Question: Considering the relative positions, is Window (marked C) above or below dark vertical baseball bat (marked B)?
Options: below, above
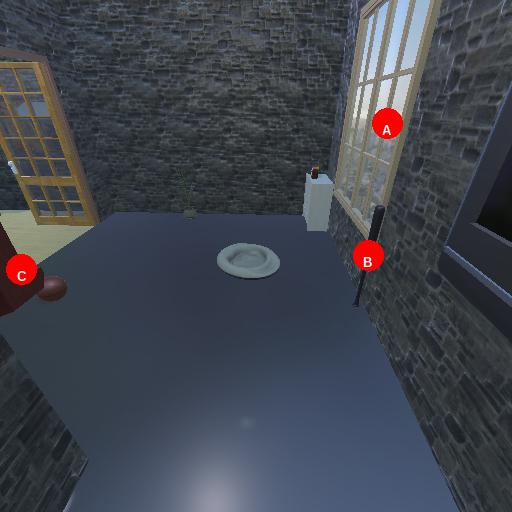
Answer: below